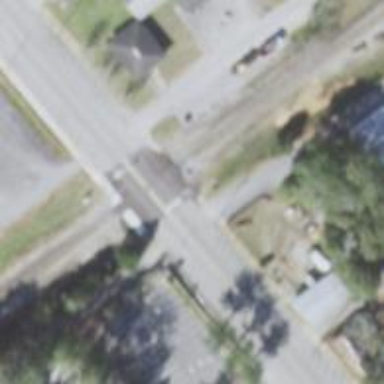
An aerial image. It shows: Level crossing with lights at railway intersection.